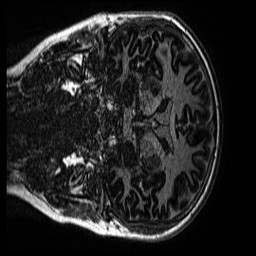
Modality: MP2RAGE
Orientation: coronal
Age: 12
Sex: female
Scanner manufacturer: siemens
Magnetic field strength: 3 T
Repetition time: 4 s
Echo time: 0.00299 s